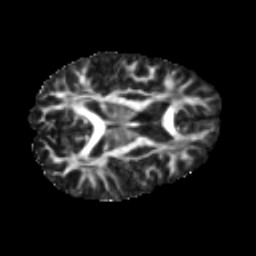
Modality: FA
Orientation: axial
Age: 20
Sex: male
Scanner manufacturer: ge
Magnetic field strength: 3 T
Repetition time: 7.8 s
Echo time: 0.0606 s